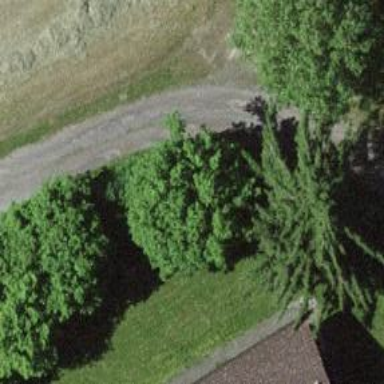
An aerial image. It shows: Unpaved driveway used as service road.